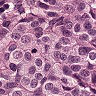
Metastatic tissue present: yes